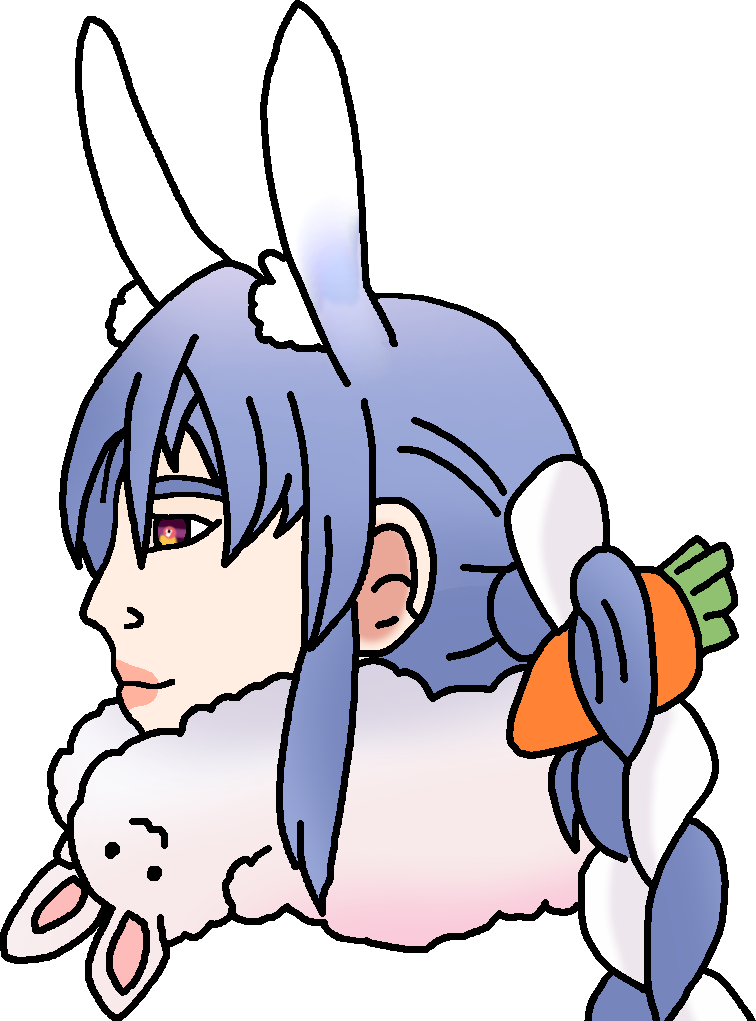
Label: 4_Yes_Chad